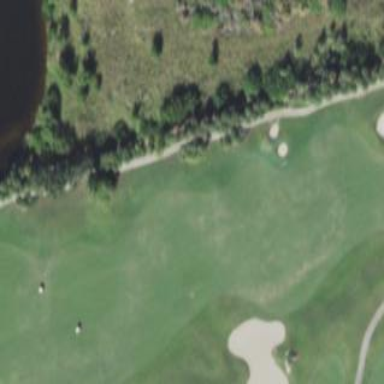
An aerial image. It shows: Grassy area designated as golf fairway.